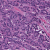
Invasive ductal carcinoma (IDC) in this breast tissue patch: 1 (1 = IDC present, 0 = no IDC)